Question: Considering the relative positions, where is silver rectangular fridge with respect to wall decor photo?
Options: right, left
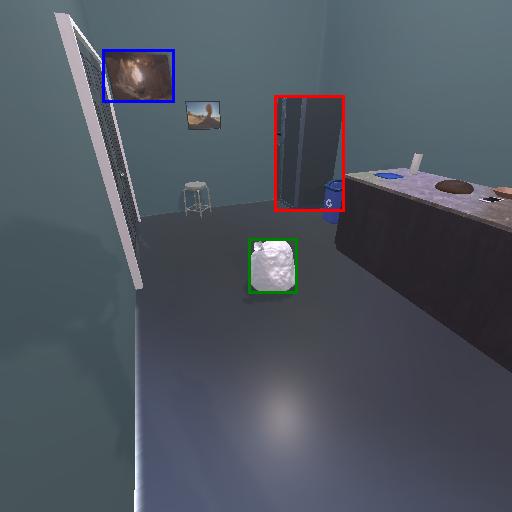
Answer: right